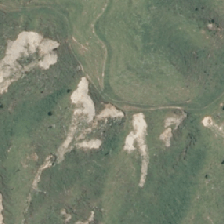
Land cover: low_producing_grassland